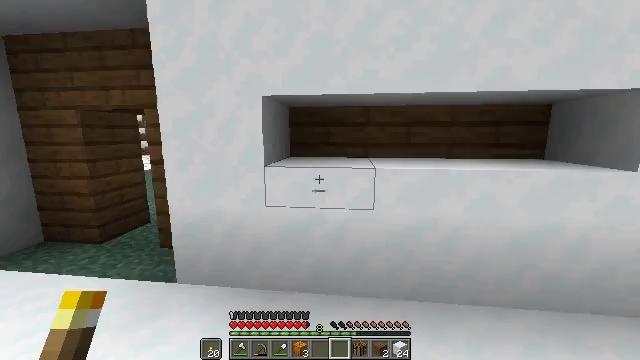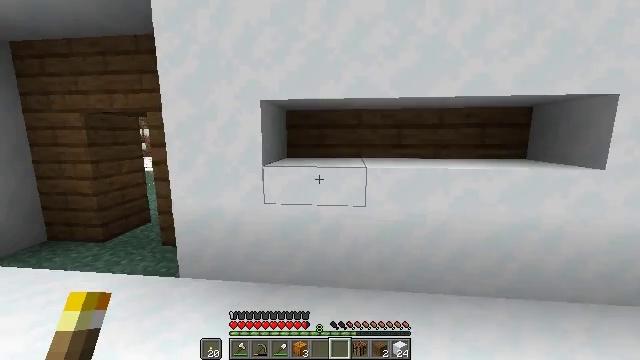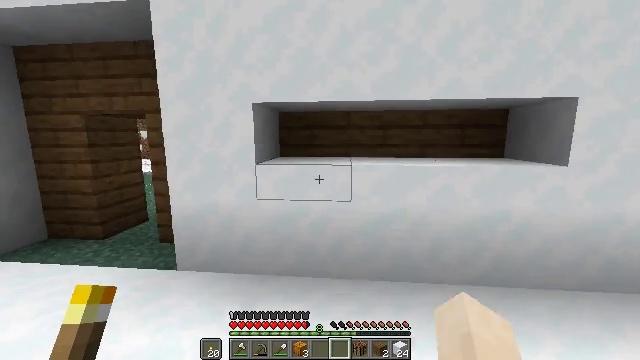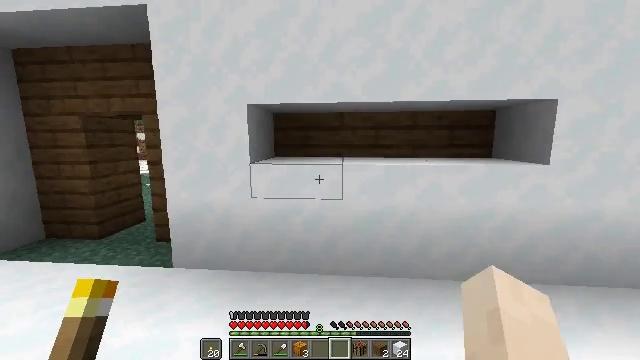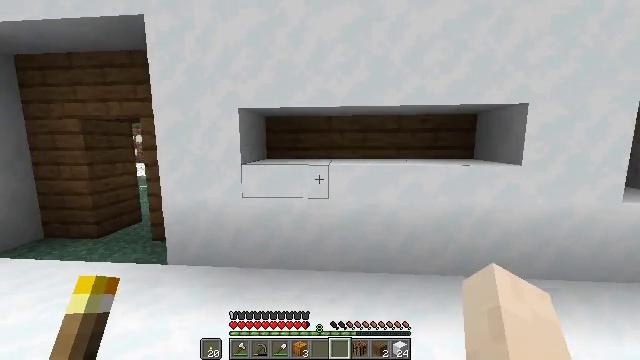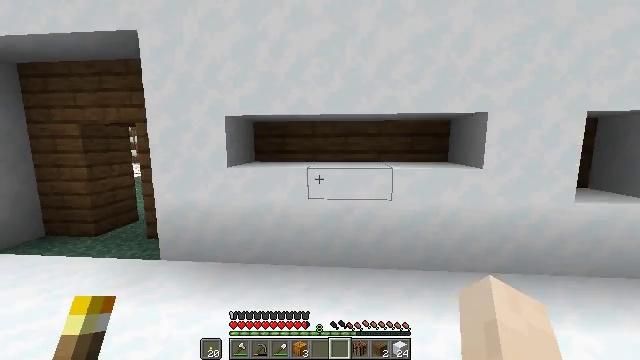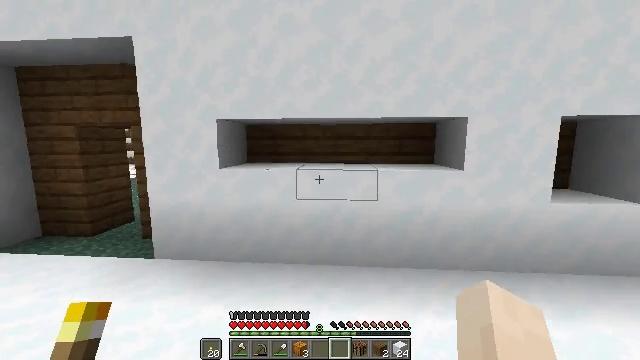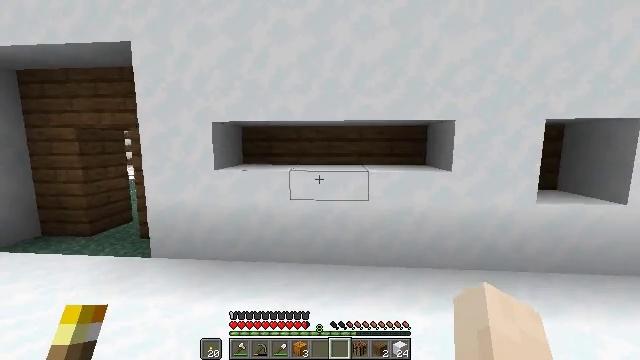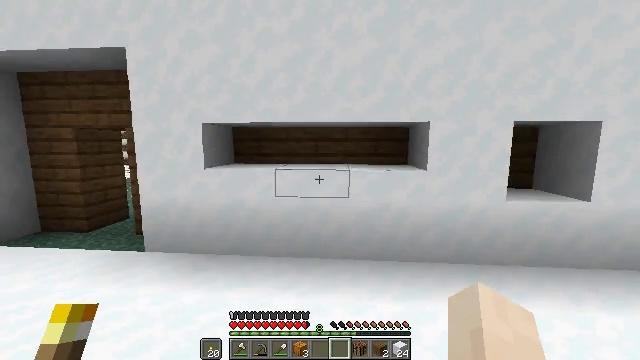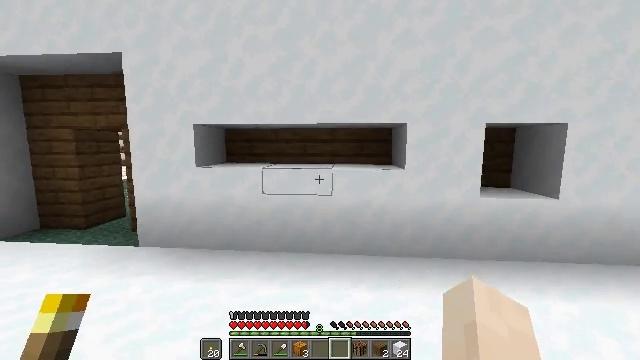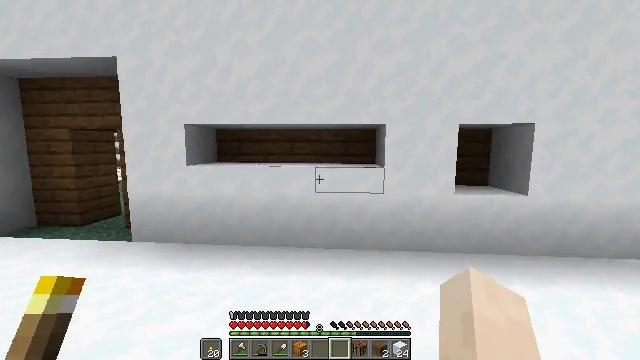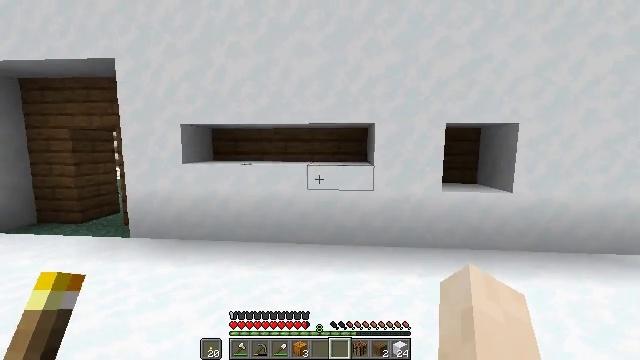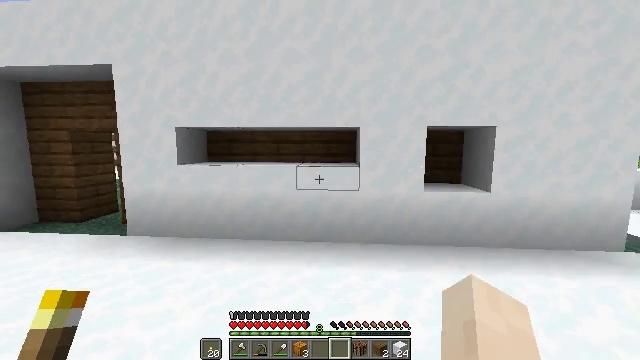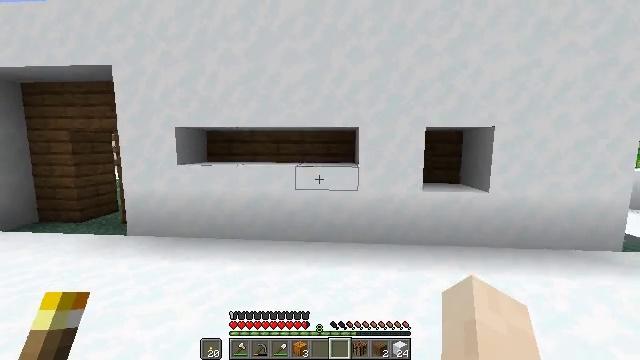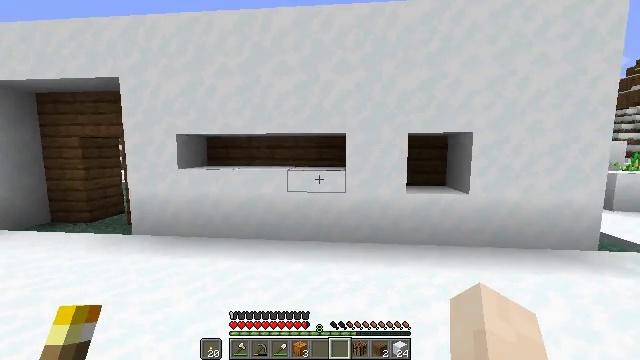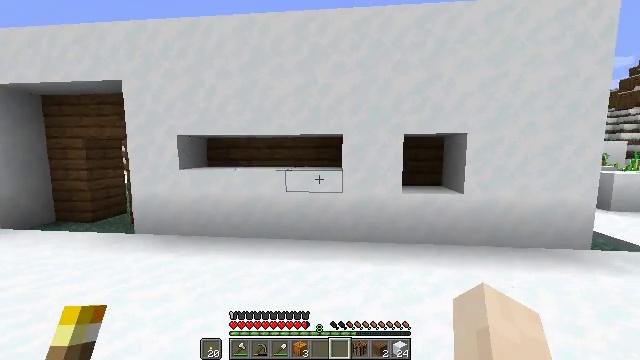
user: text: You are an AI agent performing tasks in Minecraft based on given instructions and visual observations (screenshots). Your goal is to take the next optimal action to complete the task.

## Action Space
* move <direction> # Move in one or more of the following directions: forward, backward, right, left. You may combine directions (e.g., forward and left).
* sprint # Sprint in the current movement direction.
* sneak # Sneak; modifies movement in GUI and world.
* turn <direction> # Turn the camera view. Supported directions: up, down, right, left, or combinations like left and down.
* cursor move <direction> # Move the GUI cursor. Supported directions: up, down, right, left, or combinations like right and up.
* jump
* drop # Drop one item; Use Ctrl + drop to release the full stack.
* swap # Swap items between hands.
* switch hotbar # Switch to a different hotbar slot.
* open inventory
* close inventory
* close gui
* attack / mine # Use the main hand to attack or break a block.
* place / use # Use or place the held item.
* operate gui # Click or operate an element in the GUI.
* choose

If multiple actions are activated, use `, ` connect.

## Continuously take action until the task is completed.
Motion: motion action
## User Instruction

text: Attack the snow block with a shovel.
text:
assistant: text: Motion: move back and move right
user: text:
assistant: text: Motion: move back and move right
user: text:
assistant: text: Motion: move back and move right
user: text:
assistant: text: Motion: move back and move right
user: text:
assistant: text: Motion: move back and move right
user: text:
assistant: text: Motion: move back and move right
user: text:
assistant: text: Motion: move back and move right
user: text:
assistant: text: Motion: move back and move right
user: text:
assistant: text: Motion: move back and move right
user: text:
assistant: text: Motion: move back and move right
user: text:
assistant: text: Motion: move back and move right
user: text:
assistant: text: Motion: move back and move right
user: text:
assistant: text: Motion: move back and move right
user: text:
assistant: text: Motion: move back and move right, turn left
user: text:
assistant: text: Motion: move back and move right
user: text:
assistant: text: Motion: move back and move right, turn left
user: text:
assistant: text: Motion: move back and move right, turn left
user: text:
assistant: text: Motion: move back and move right, turn left
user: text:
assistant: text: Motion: move back and move right, turn left
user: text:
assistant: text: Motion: move back and move right, turn left
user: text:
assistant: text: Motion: move back and move right
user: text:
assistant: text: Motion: move back and move right
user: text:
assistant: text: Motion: move back and move right
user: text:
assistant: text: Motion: move back and move right
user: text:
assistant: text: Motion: move back and move right
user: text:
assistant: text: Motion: move back and move right
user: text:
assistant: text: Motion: move back and move right
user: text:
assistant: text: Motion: move back and move right
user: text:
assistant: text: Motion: move back and move right
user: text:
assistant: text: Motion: move back and move right